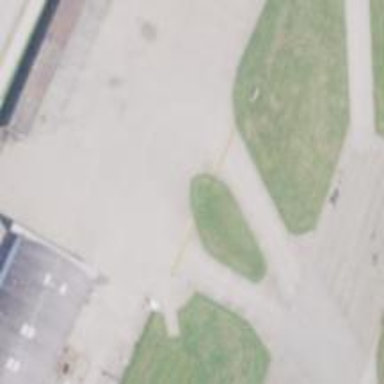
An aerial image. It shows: Image of taxiway at airport.